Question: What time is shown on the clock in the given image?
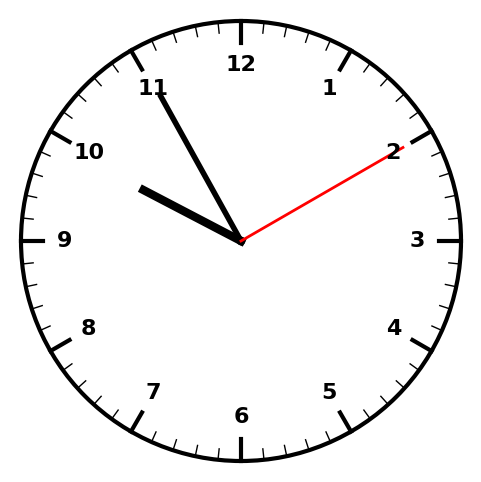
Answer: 09:55:10